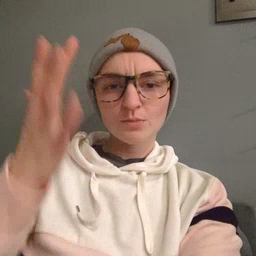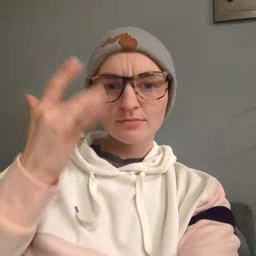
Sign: why